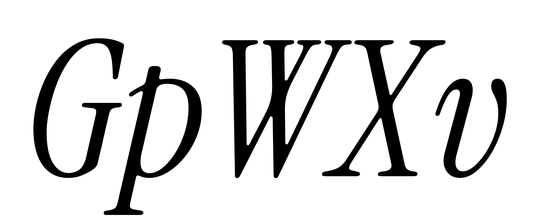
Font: InstrumentSerif-Italic